Field crop: tomato
Growth stage: 1
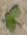
Species: solanum